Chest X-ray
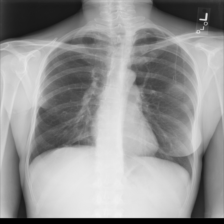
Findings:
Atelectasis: negative
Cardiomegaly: negative
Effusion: negative
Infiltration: negative
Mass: negative
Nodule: negative
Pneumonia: negative
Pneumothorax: negative
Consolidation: negative
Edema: negative
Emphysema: negative
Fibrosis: negative
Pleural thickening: negative
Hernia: negative